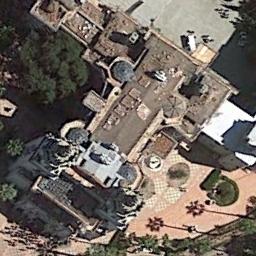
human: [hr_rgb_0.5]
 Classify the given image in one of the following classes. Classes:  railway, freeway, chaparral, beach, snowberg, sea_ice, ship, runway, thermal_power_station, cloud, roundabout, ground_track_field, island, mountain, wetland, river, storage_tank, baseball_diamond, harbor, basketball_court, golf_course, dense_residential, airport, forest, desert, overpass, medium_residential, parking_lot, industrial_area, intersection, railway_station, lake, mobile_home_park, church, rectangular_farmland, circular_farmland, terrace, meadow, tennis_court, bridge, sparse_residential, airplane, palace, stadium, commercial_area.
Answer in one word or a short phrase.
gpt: palace